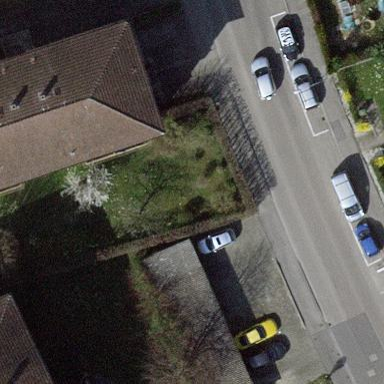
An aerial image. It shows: Group of garages.